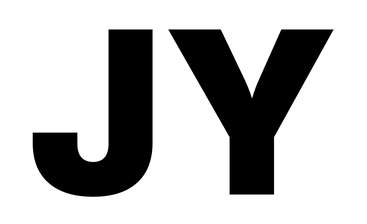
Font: Inter_Black